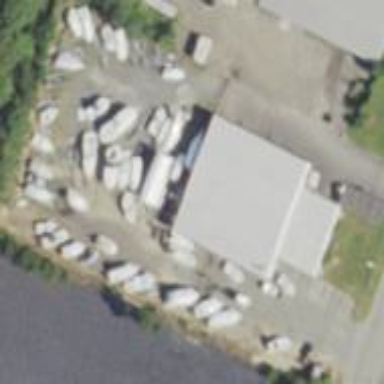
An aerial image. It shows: Boatyard located near waterway.